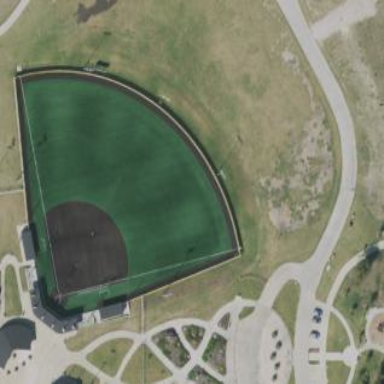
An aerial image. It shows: Baseball pitch for leisure and sports activities.